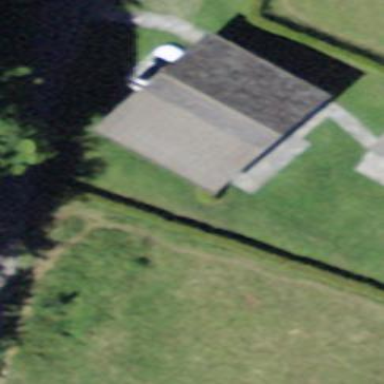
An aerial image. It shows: Simple and straightforward house.